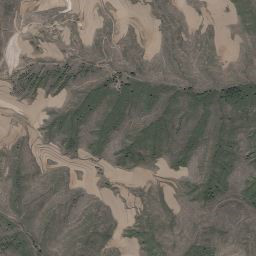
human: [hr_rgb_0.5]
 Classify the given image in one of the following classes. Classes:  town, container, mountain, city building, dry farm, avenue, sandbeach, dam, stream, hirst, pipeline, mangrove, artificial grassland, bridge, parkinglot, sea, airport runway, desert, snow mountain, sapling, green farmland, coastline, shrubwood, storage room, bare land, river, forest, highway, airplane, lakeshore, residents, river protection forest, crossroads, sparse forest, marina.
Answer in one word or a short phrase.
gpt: mountain